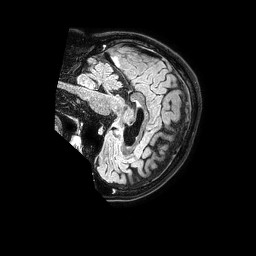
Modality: FLAIR
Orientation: sagittal
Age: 73
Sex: male
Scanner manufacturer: philips
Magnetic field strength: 1.5 T
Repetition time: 4.8 s
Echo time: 0.3 s